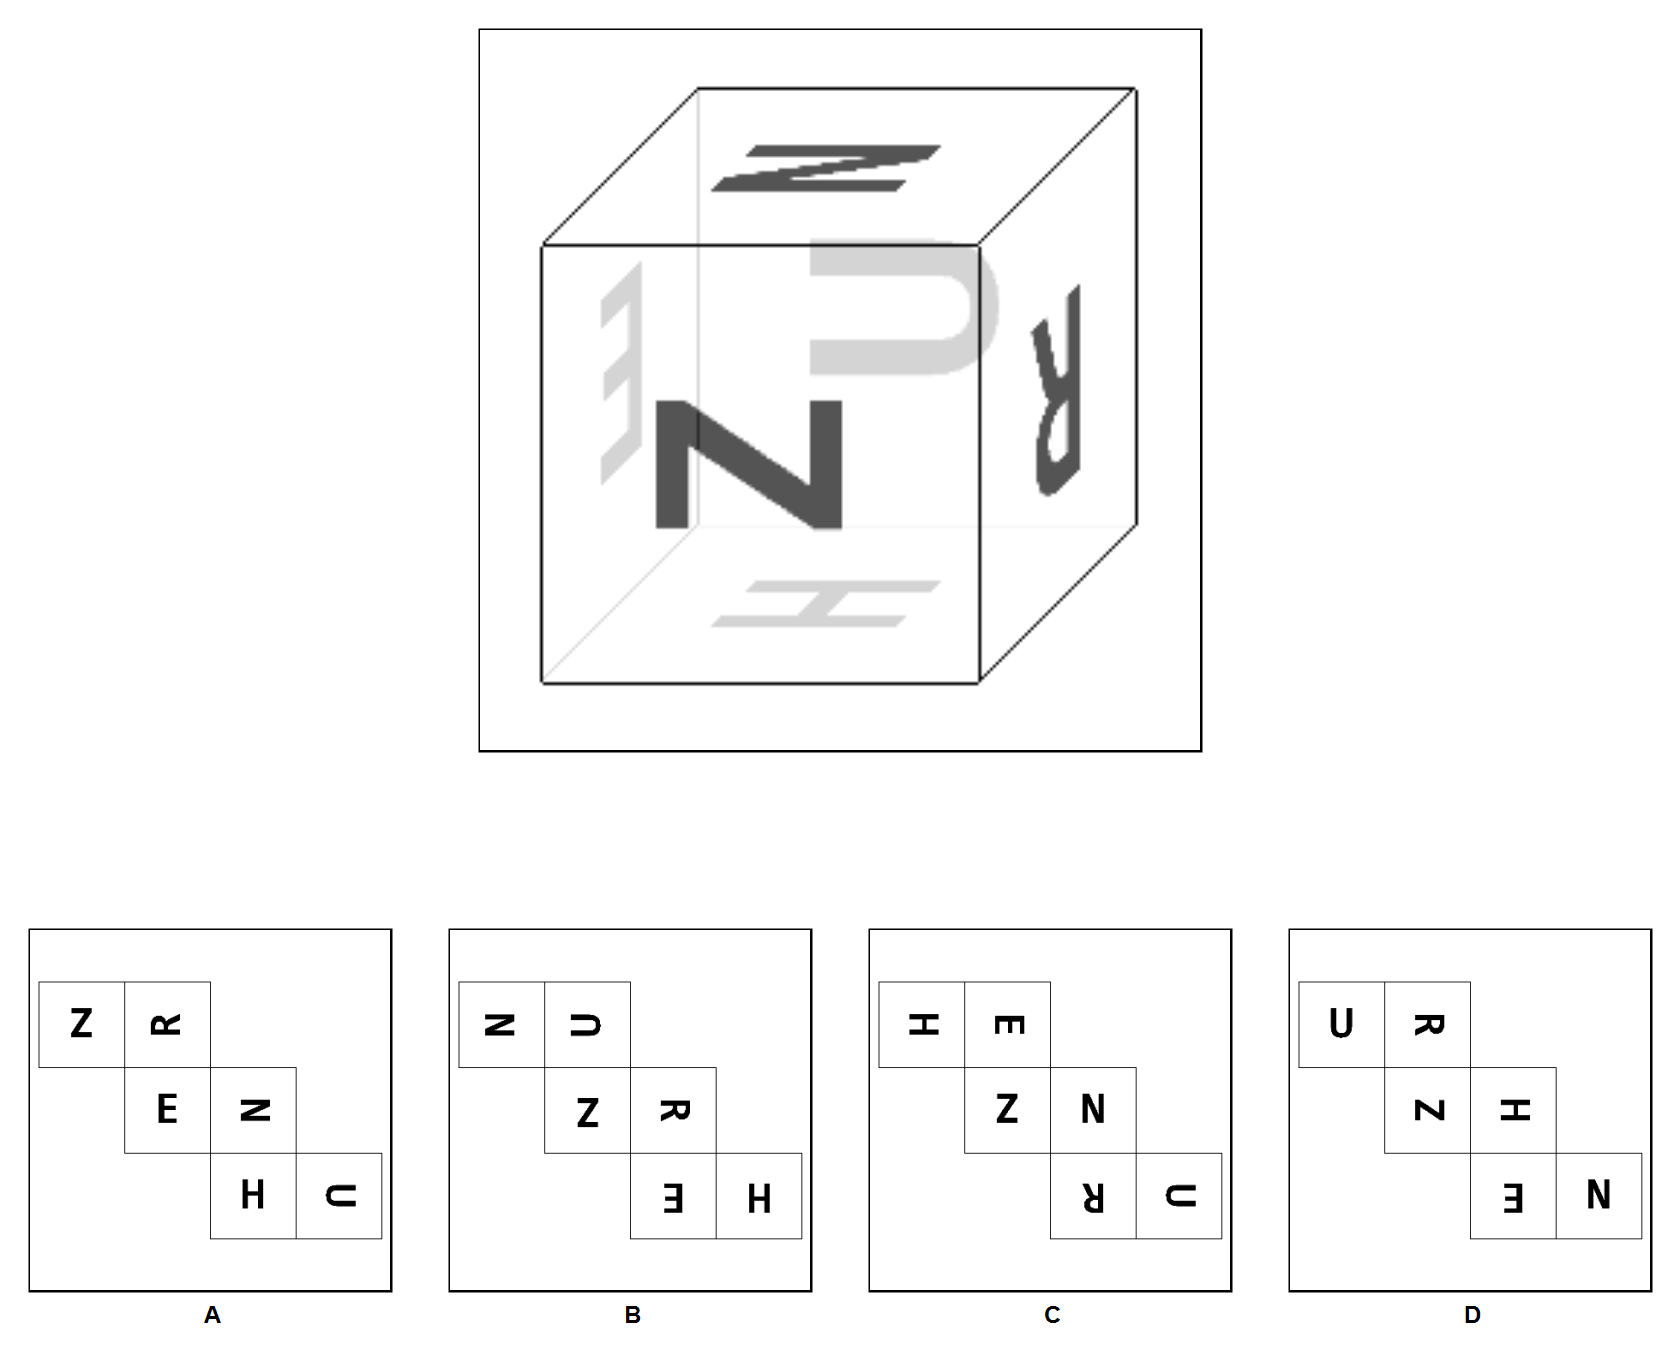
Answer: C